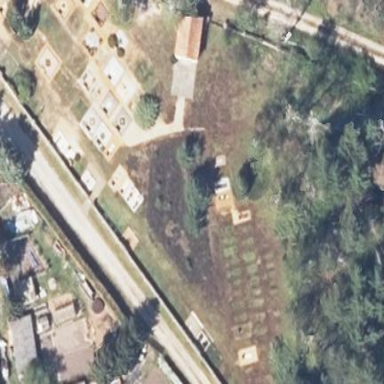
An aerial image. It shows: Cemetery.